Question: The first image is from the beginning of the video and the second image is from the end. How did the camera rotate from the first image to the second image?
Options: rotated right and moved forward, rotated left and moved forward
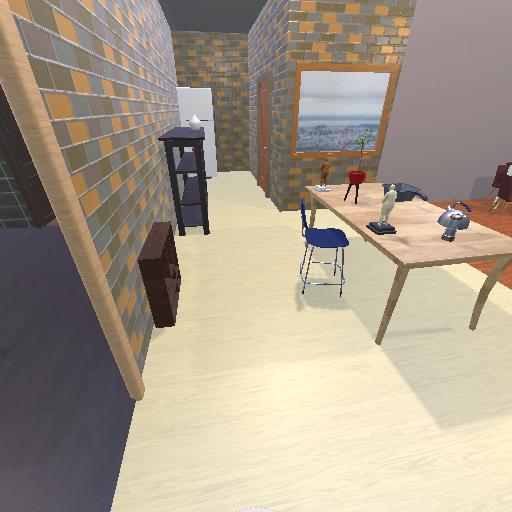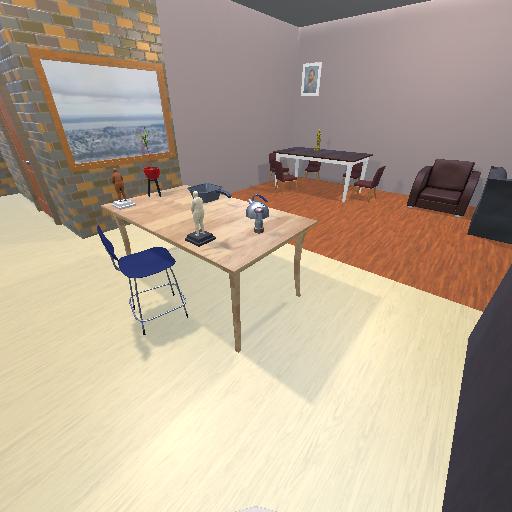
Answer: rotated right and moved forward